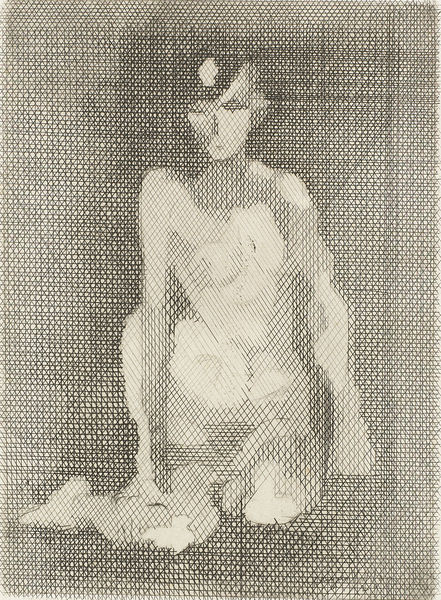
Titel: H. Hieronymus, lezend
Künstler: Giovanni Battista Franco
Standort: Amsterdam
Institution: Rijksmuseum
Schlagwörter: akt, dunkel, fuß, hand, kopf, körper, nackt, schatten, weiß, sitzen, brust, frau, grau, haar, hell, licht, nase, ohr, schwarz, zeichnung, arm, arme, augen, gesicht, bild, portrait, haare, kinn, schulter, bein, brüste, umrisse, abstrakt, modern, linien, bauch, geschlecht, scham, striche, umriss, unscharf, punkte, tusche, kreuz, schraffur, stich, knien, bleistift, löcher, verschwommen, vage, zeichung, sticj, unkenntlich, k, moern